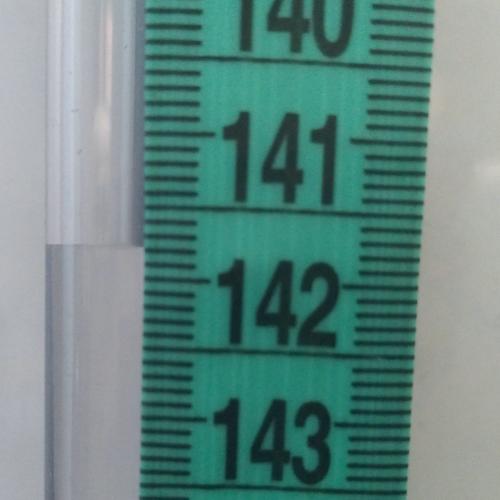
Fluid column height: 141.8 cm